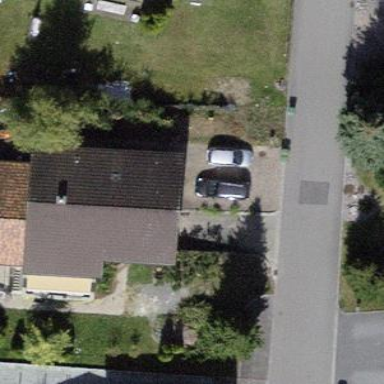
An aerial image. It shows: Simple and straightforward house.